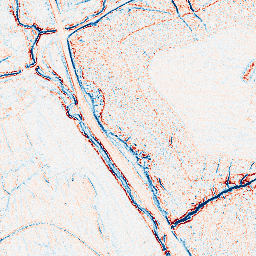
Category: edge_preserving
Decomposition family: anisotropic_diffusion
Decomposition parameters: iterations: 5
kappa: 50
gamma: 0.1
Upsampling method: bspline
Upsampling parameters: scale: 2
Upsampling scale: 2